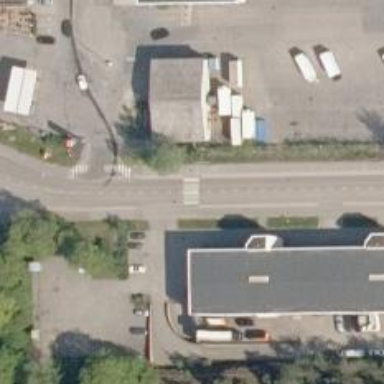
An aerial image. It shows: Uncontrolled crossing on the road.